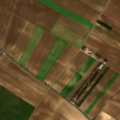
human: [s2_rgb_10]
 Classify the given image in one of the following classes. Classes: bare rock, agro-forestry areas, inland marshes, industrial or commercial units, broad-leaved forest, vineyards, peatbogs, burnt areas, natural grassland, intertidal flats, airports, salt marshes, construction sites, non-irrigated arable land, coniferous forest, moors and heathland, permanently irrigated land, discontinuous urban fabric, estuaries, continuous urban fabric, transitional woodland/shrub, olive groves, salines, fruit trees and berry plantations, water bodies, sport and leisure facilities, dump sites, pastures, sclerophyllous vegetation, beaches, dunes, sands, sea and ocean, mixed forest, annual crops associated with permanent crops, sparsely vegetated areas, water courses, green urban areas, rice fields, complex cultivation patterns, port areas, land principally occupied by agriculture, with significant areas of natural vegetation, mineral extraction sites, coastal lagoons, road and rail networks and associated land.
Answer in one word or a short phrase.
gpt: non-irrigated arable land